Question: I have made a very basic algorithm which extracts only the red / green / blue pixels of the image and displays them. However, it works well on some images and produces unexpected results in some. Like when I want to keep only green , it also keeps turquoise.
Turquoise is a shade of green but it is not what I want to display. I only want things that are 'visually' green.
Here is a sample output that shows what has gone wrong:

The algorithm picked up the turquoiose color of the flower pot on which the dog sits. <URL>.
My algorithm is below (for the green one.) All the algorithms are akin to each other.
'''
void keepGreen() {
for (int i = 0; // iterate over the pixels of the image
i < img.pixels.length;
i++) {
float inputRed = red(img.pixels[i]); // extract red
float inputGreen = green(img.pixels[i]); // extract green
float inputBlue = blue(img.pixels[i]); // extract blue
int pixel = -1;
float outputRed = -1;
float outputGreen = -1;
float outputBlue = -1;
if(inputRed <= inputGreen*0.9 && inputBlue <= inputGreen*0.9){ // check if the pixel is visually green
outputRed = inputRed; // yes, let it stay
outputGreen = inputGreen;
outputBlue = inputBlue;
}else{ // no, make it gray
int mostProminent =(int) max(inputRed, inputGreen, inputBlue);
int leastProminent =(int) min(inputRed, inputGreen, inputBlue);
int avg = (int) ((mostProminent + leastProminent) / 2);
outputRed = avg;
outputGreen = avg;
outputBlue = avg;
pixel = color(avg, avg, avg);
}
img.pixels[i] = color(outputRed, outputGreen, outputBlue); // set the pixel to the new value
}
img.updatePixels(); // update the image
image(img, WIDTH/2, HEIGHT/2, calculatedWidth, calculatedHeight); // display
}
'''
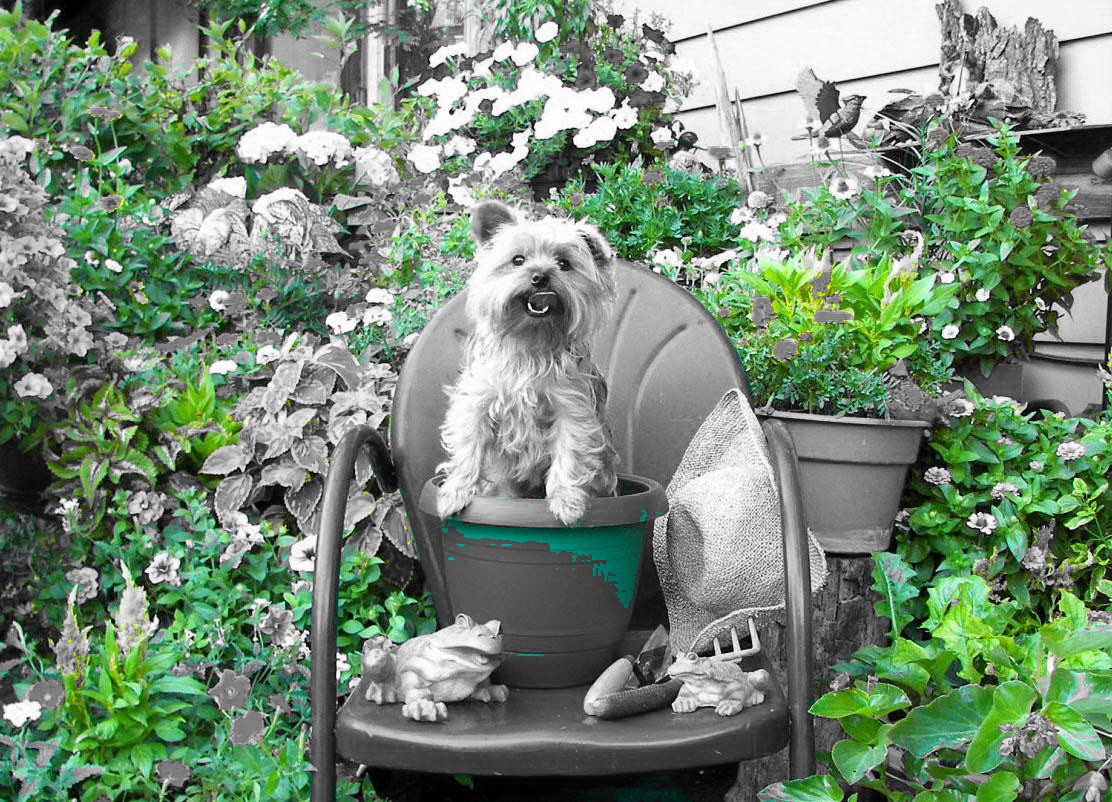
Answer: Experiment with raising the red and blue thresholds individually, i.e 'inputGreen * 0.8' instead of 'inputGreen * 0.9' Use a tool like <URL> to verify the RGB values in those colors that you don't want, and use that as feedback to set the thresholds for elimination of the colors that you don't want.
You might also want to consider the luminance level in your calculations. The pixels being picked up on the flower pot are than the other pixels on the flower pot.